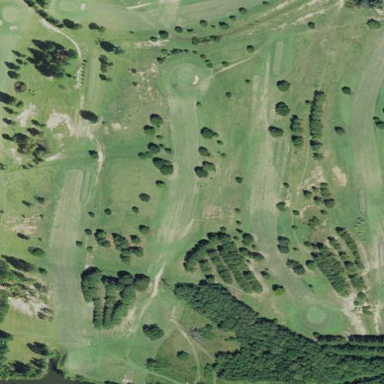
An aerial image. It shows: Golf course surrounded by greenery.